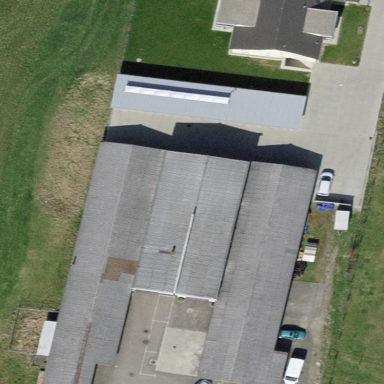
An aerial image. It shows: Commercial building.